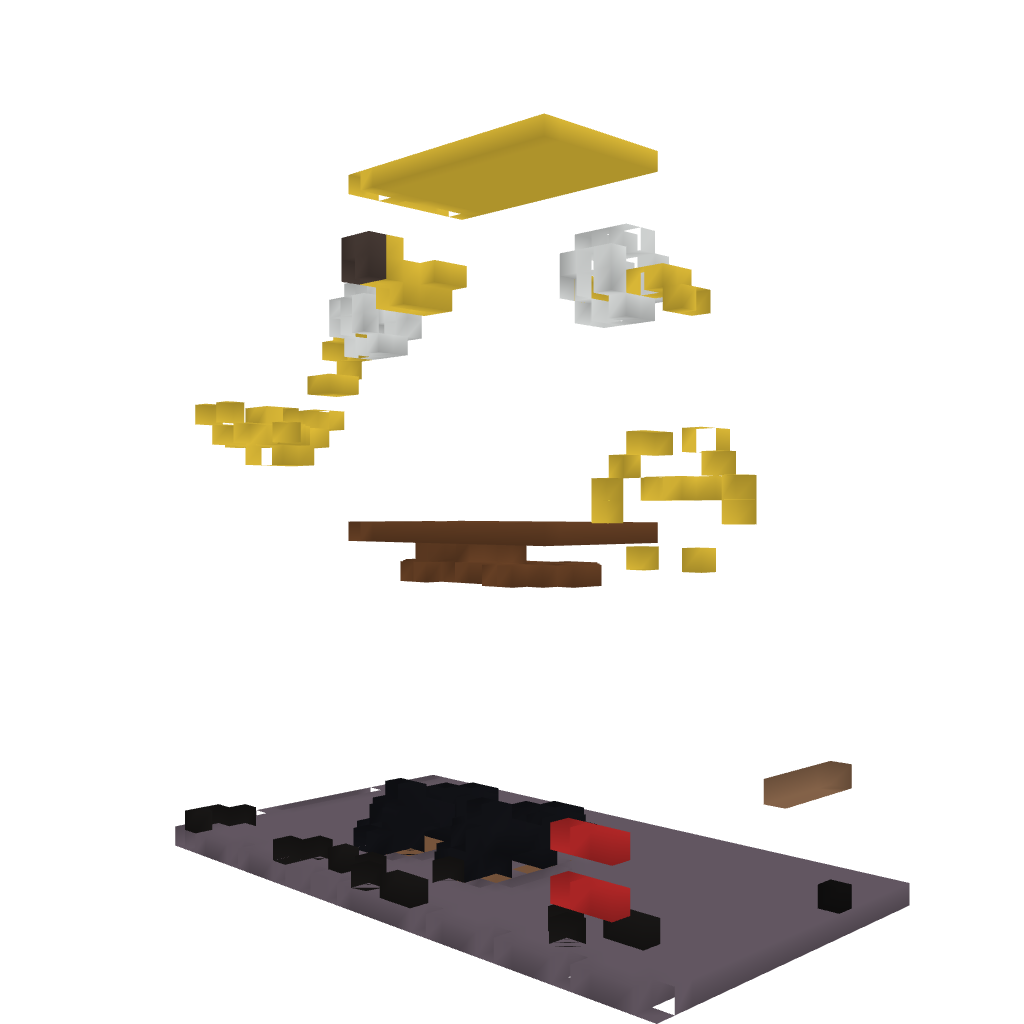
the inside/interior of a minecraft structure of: Spongebob/Svampebob